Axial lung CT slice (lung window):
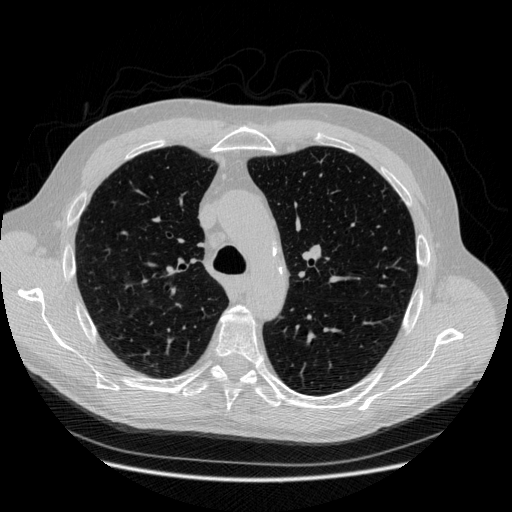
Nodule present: no